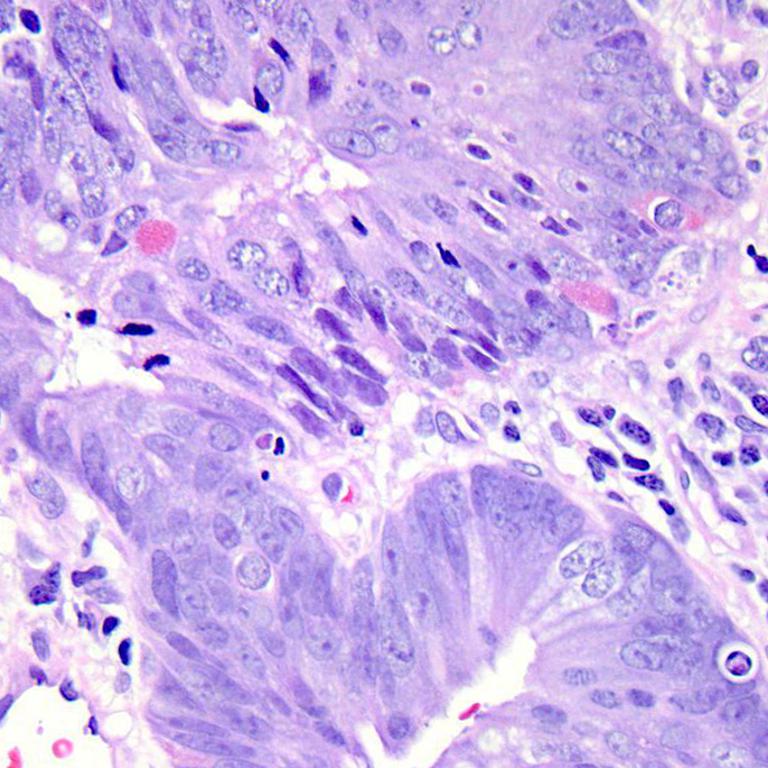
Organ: colon
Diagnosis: adenocarcinomas